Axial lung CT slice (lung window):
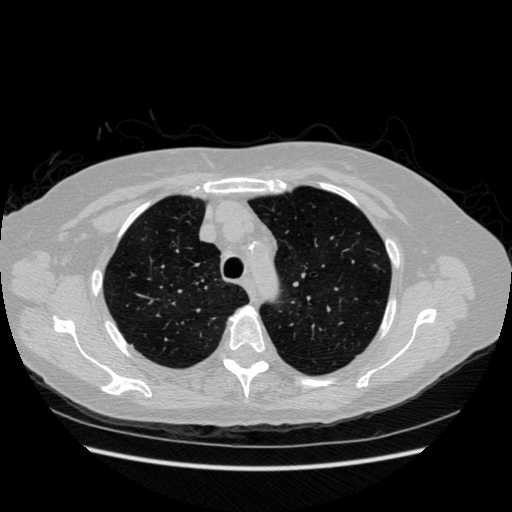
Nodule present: no